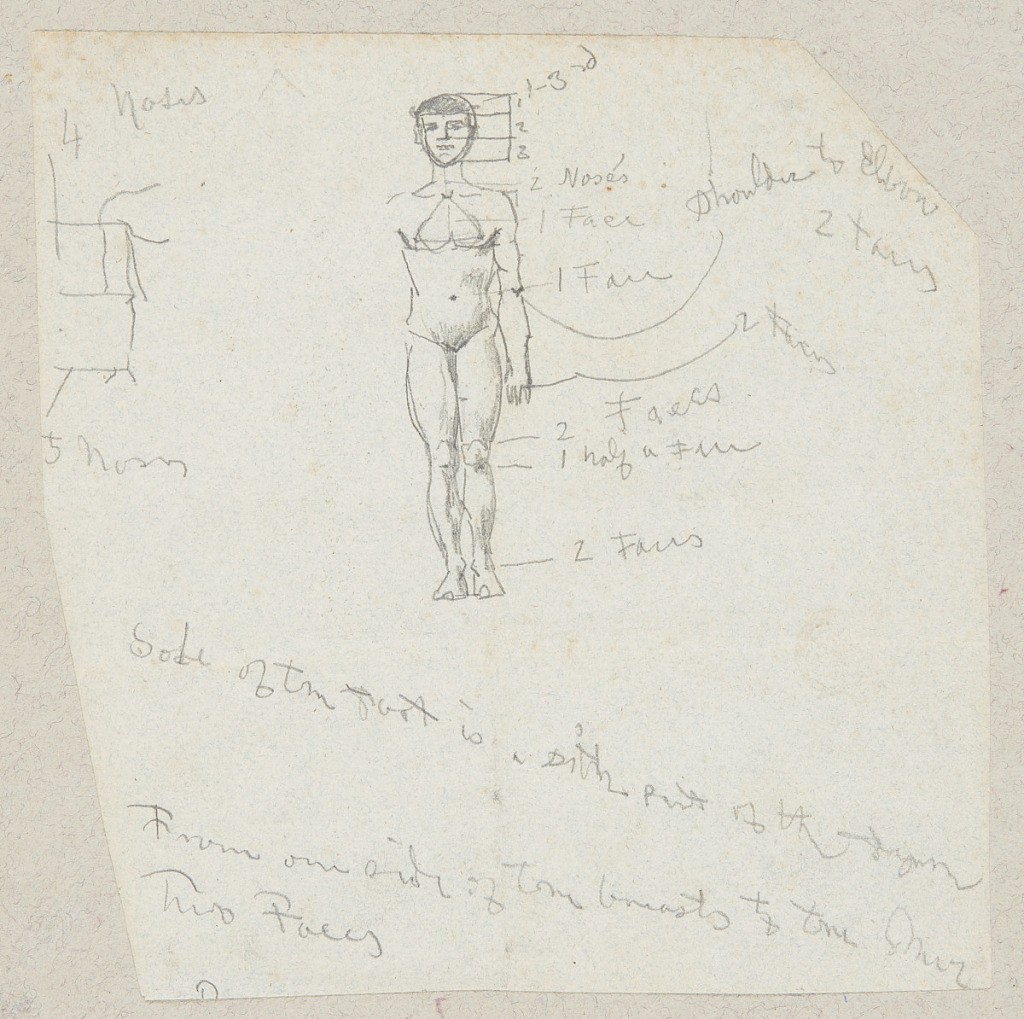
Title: Sketch of a Male Nude with Notations
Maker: Winslow Homer, American, 1836–1910
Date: ca. 1860
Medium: Graphite on blue-gray laid paper
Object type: Drawing
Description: Vertical view of a nude male figure without the right arm, shown de face, with proportions designated in uits of faces and noses.